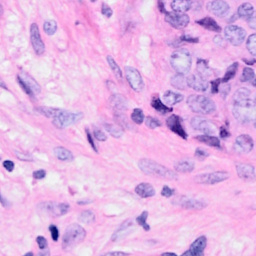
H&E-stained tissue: Breast